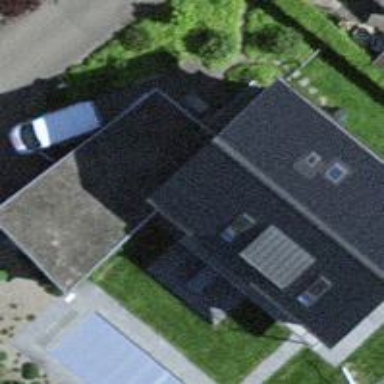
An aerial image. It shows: Gabled roof house.